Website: apple
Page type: customer-info-address
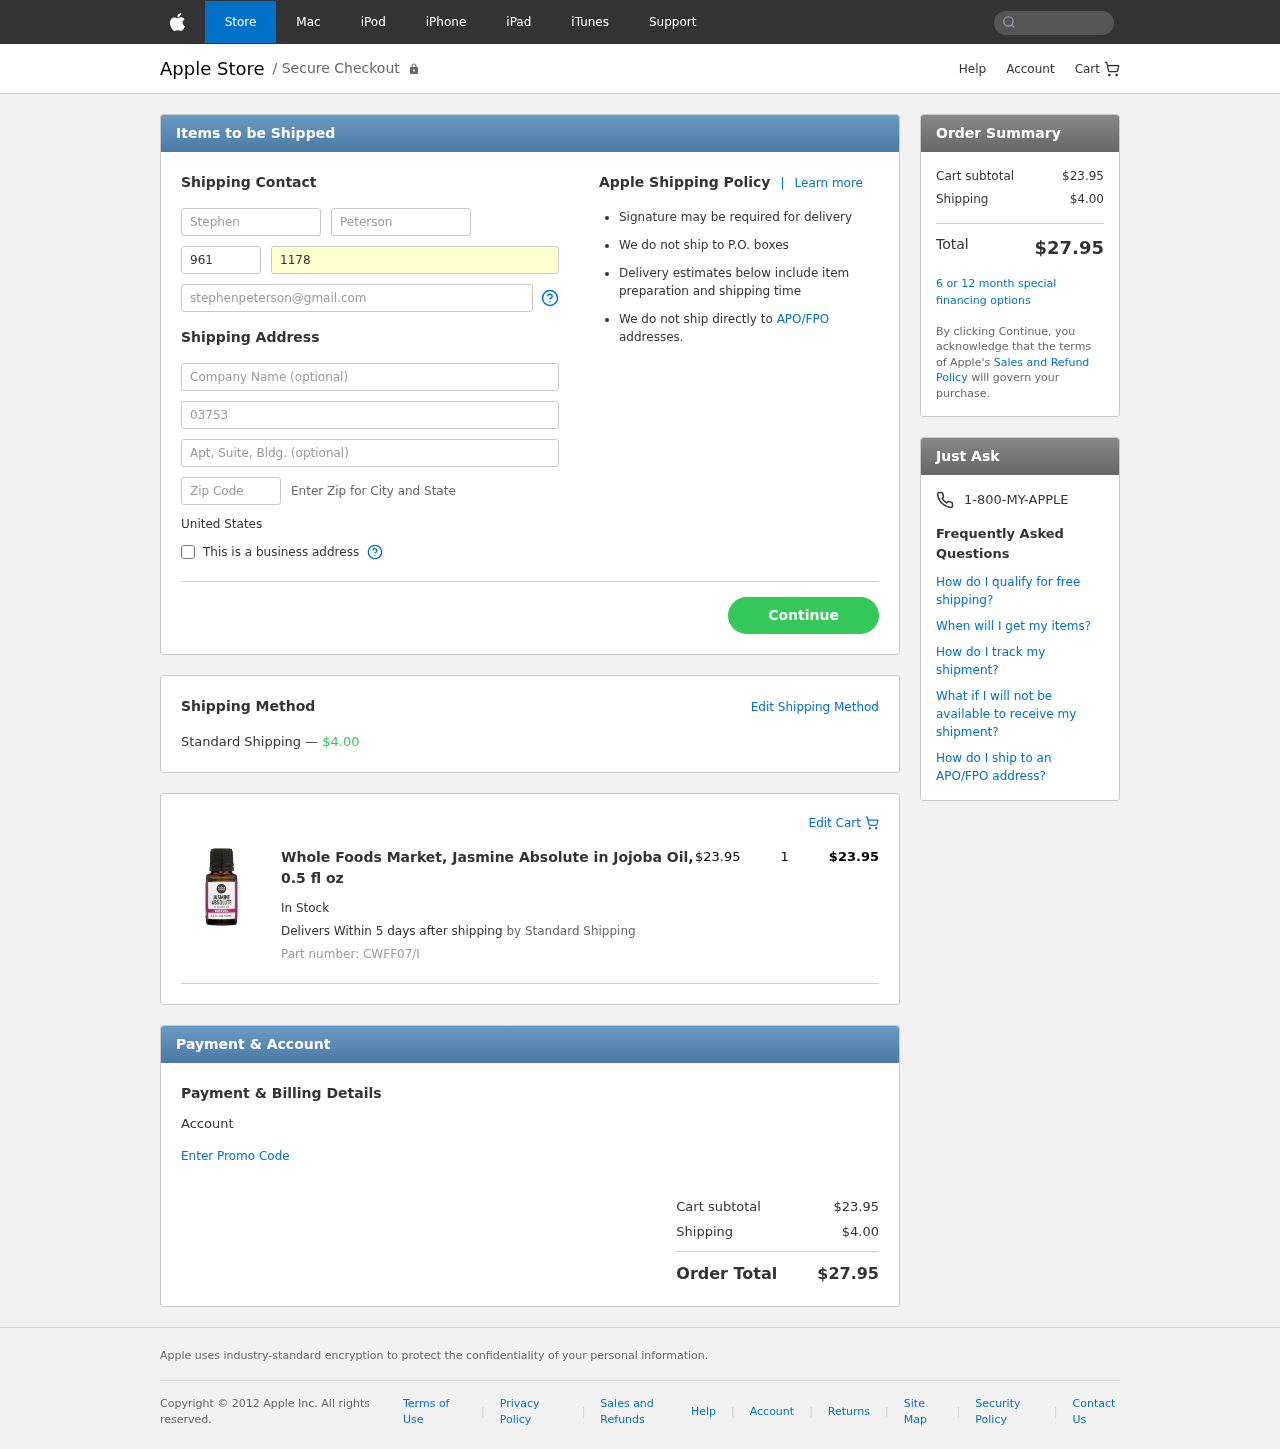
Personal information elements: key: PII_COUNTRY
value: United States
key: PII_FIRSTNAME
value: Stephen
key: PII_LASTNAME
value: Peterson
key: PII_PHONE_AREA
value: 961
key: PII_PHONE_LINE
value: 1178
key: PII_EMAIL
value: stephenpeterson@gmail.com
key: PII_STREET
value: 03753 Martinez Trafficway
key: PII_POSTCODE
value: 01678
Product elements: key: PRODUCT1_NAME
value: Whole Foods Market, Jasmine Absolute in Jojoba Oil, 0.5 fl oz
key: PRODUCT1_PRICE
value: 23.95
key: PRODUCT1_QUANTITY
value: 1
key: PRODUCT1_SKU
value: CWFF07/I
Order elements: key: ORDER_SHIPPING_COST
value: $4.00
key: ORDER_ITEM_TOTAL
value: $23.95
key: ORDER_SUBTOTAL
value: $23.95
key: ORDER_TOTAL
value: $27.95